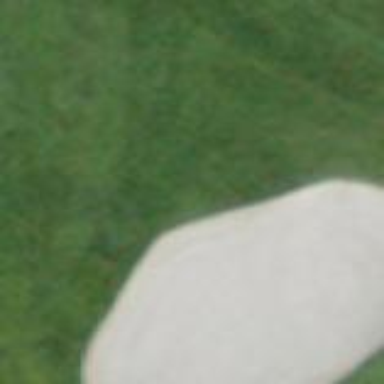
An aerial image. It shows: Golf bunker.